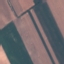
Label: AnnualCrop